Question: I want to add save and cancel buttons in the action bar of my application when I am in an activity that allows inserting data to the user, in the same way as for example shows the Trello application:
I need these buttons to be shown only in a specific activity, but not in the other activities of the application. I do not know how to implement this.
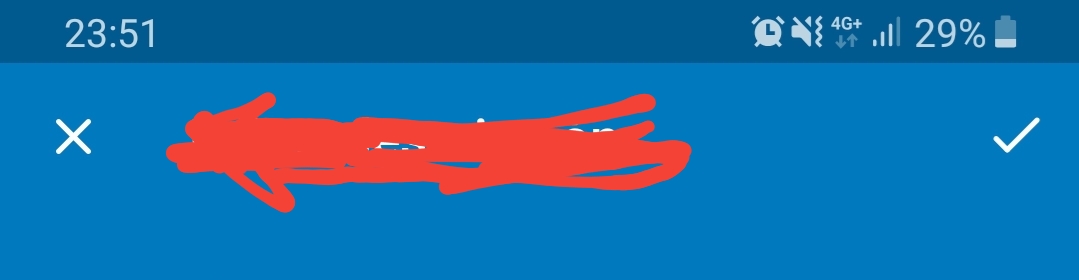
Answer: > Set the toolbar
'''
<android.support.design.widget.AppBarLayout
android:id="@+id/my_appbarLayout"
android:layout_width="match_parent"
android:layout_height="wrap_content"
android:elevation="0dp"
android:theme="@style/AppTheme.AppBarOverlay"
app:elevation="0dp">
<android.support.v7.widget.Toolbar
android:id="@+id/toolbar"
android:layout_width="match_parent"
android:layout_height="?attr/actionBarSize"
android:layout_margin="0dp"
app:layout_scrollFlags="snap"
app:navigationIcon="@drawable/ic_dismiss_24dp"
app:popupTheme="@style/AppTheme.PopupOverlay"/>
</android.support.design.widget.AppBarLayout>
'''
> Set the actionbar dismiss btn
'''
toolbar = findViewById(R.id.toolbar);
setSupportActionBar(toolbar);
ActionBar supportActionBar = getSupportActionBar();
if (supportActionBar != null) {
supportActionBar.setDisplayHomeAsUpEnabled(true);
supportActionBar.setDisplayShowHomeEnabled(true);
}
getSupportActionBar().setHomeAsUpIndicator(R.drawable.ic_dismiss_24dp);
'''
> Set the functions inside your activity for menu
'''
@Override
public boolean onCreateOptionsMenu(Menu menu) {
// Inflate the menu; this adds items to the action bar if it is present.
getMenuInflater().inflate(R.menu.menu_page, menu);
return true;
}
@Override
public boolean onOptionsItemSelected(MenuItem item) {
int id = item.getItemId();
switch (id) {
case R.id.action_done:
// done btn functionalities goes here
break;
case android.R.id.home:
//dismiss btn functionality goes here
break;
}
return super.onOptionsItemSelected(item);
}
'''
> Set the menu file(menu_page) inside res/menu
'''
<menu xmlns:android="http://schemas.android.com/apk/res/android"
xmlns:app="http://schemas.android.com/apk/res-auto"
xmlns:tools="http://schemas.android.com/tools"
tools:context="____your context____">
<item
android:id="@+id/action_done"
android:icon="@drawable/ic_done_24dp"
android:orderInCategory="100"
android:title="@string/done"
app:showAsAction="always" />
</menu>
'''